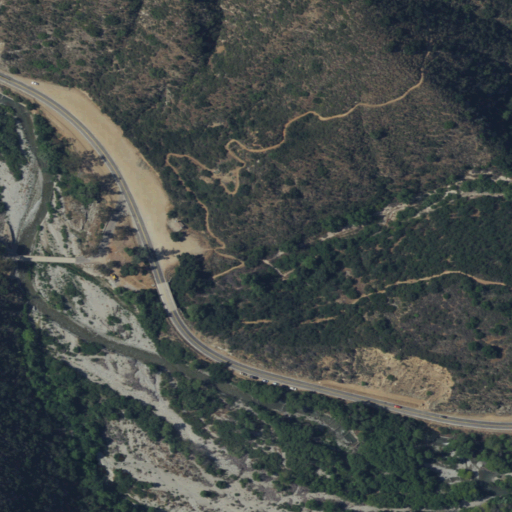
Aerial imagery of valley in California named Susanna Canyon containing shrub, herbaceous wetlands, woody wetlands, low intensity development, open development, grassland, medium intensity development, high intensity development, and mixed forest